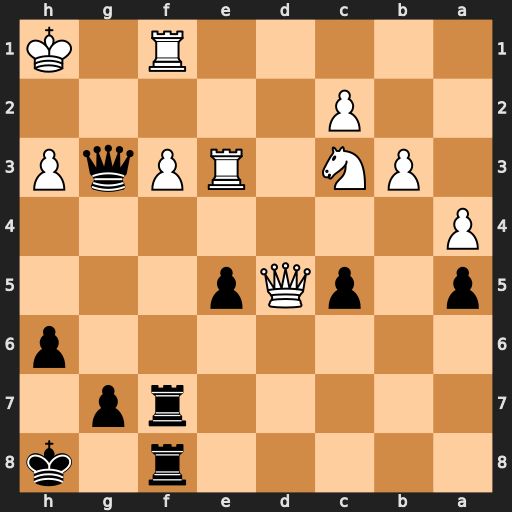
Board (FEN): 5r1k/5rp1/7p/p1pQp3/P7/1PN1RPqP/2P5/5R1K
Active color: b
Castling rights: -
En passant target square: -
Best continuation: Qxh3+ Kg1 Qg3+